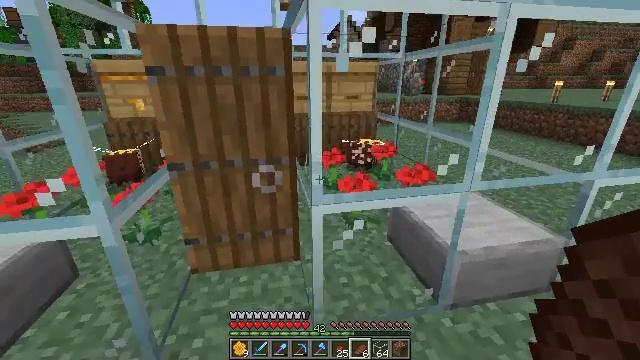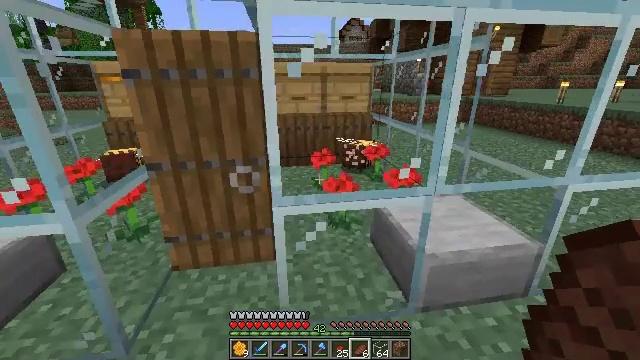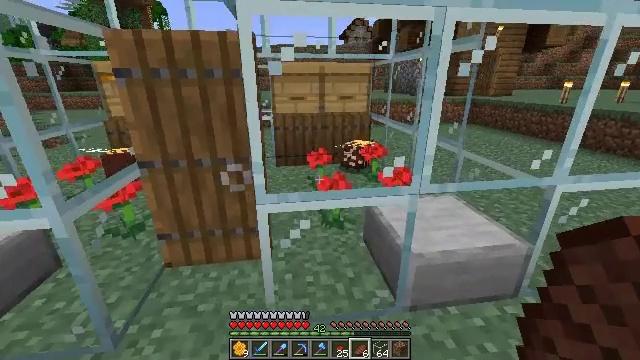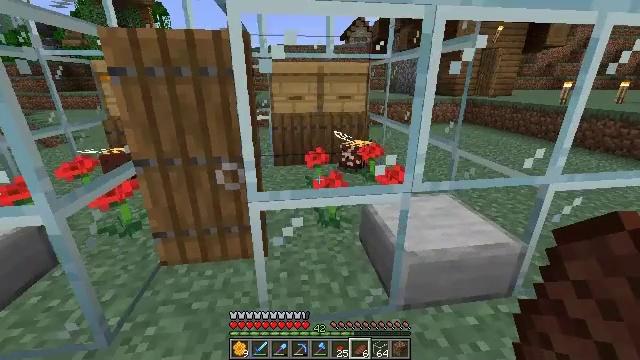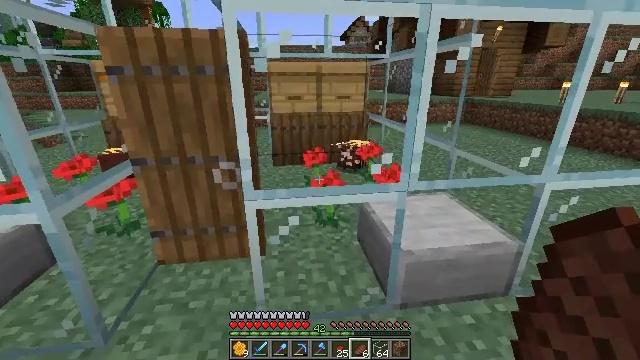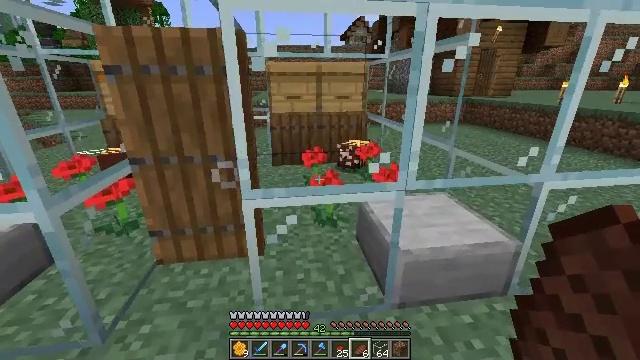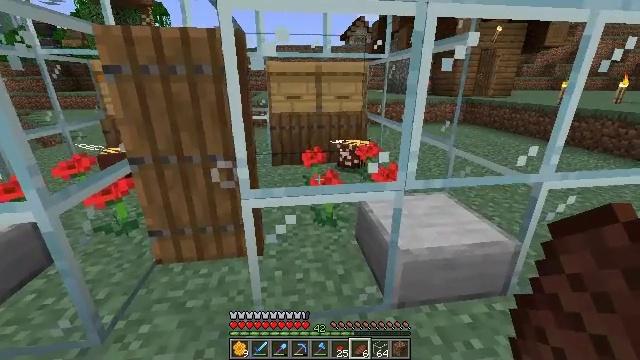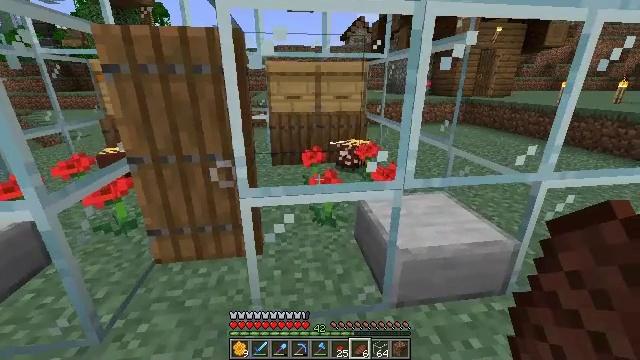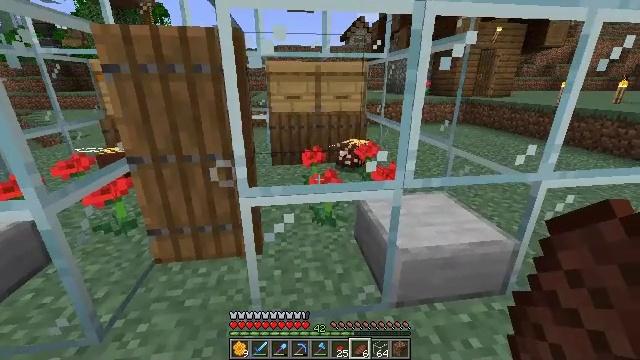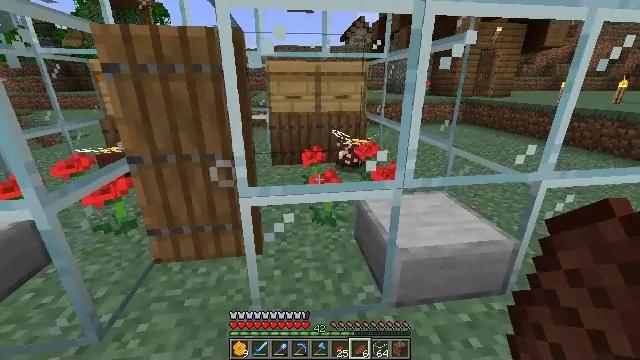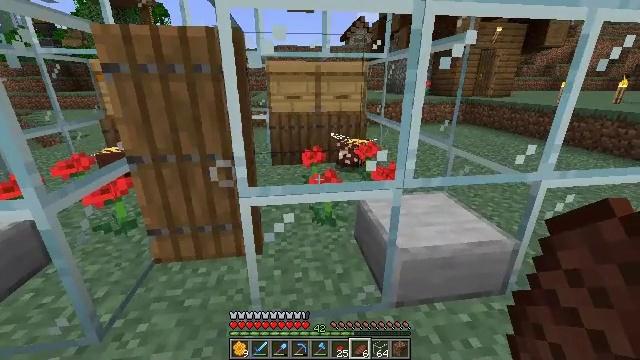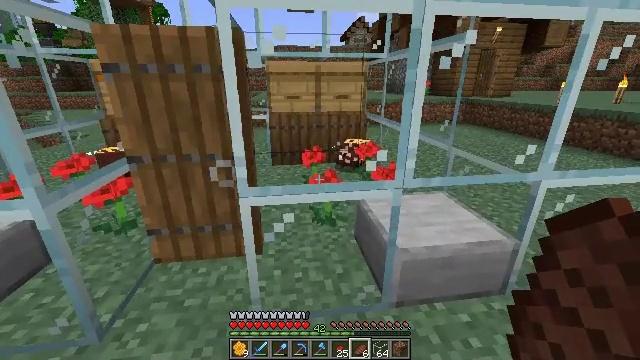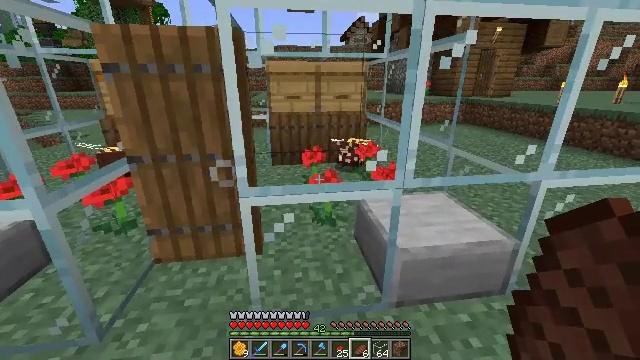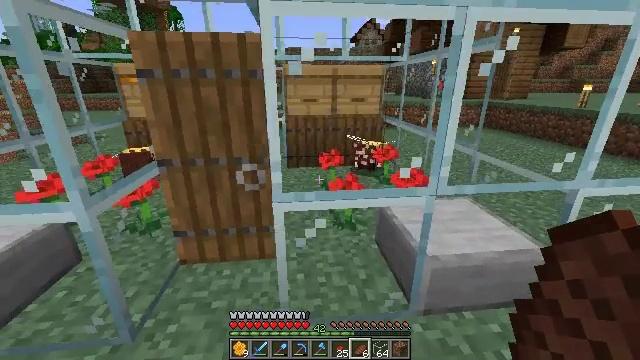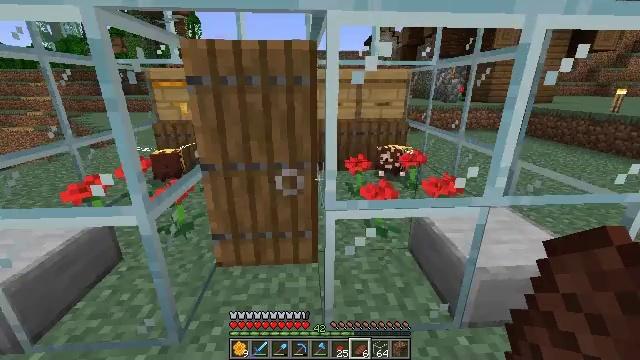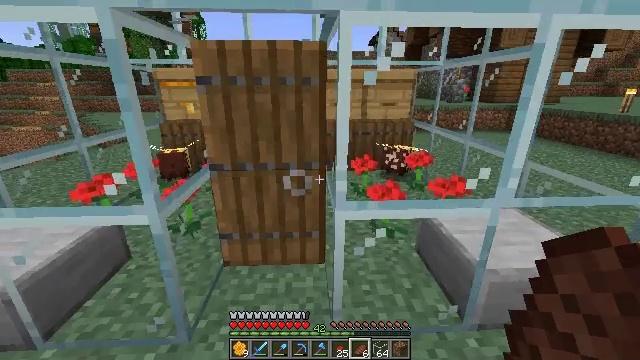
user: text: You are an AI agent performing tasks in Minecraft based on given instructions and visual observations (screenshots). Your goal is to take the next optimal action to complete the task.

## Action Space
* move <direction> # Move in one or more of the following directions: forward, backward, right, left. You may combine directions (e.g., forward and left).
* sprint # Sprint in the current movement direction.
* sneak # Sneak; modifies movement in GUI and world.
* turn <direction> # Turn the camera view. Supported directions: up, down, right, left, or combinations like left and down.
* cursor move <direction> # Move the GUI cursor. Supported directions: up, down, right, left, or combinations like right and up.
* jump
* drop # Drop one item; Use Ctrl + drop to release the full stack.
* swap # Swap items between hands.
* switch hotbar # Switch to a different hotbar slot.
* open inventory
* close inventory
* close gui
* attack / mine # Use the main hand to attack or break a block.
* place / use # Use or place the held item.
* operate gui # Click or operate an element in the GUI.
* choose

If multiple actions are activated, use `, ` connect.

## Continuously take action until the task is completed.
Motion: motion action
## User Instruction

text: Break the smooth stone slab to reuse it.
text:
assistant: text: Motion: turn left
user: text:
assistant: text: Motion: no_op
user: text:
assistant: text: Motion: no_op
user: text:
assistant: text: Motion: no_op
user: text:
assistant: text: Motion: no_op
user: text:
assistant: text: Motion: no_op
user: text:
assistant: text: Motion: no_op
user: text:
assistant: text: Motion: no_op
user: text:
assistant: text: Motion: no_op
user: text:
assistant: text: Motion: no_op
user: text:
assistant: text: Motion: no_op
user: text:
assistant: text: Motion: move left
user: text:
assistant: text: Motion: move left, turn left
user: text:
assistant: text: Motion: move left, turn left
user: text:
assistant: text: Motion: move left
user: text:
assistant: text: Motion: no_op
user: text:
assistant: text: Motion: no_op
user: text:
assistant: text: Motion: no_op
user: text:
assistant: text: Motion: no_op
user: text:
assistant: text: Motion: no_op
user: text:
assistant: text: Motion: no_op
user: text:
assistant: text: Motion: no_op
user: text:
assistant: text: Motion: no_op
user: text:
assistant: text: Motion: no_op
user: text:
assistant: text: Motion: no_op
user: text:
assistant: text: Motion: no_op
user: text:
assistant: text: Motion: no_op
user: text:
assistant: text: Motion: no_op
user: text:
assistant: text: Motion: no_op
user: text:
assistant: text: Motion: no_op